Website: apple
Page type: payment
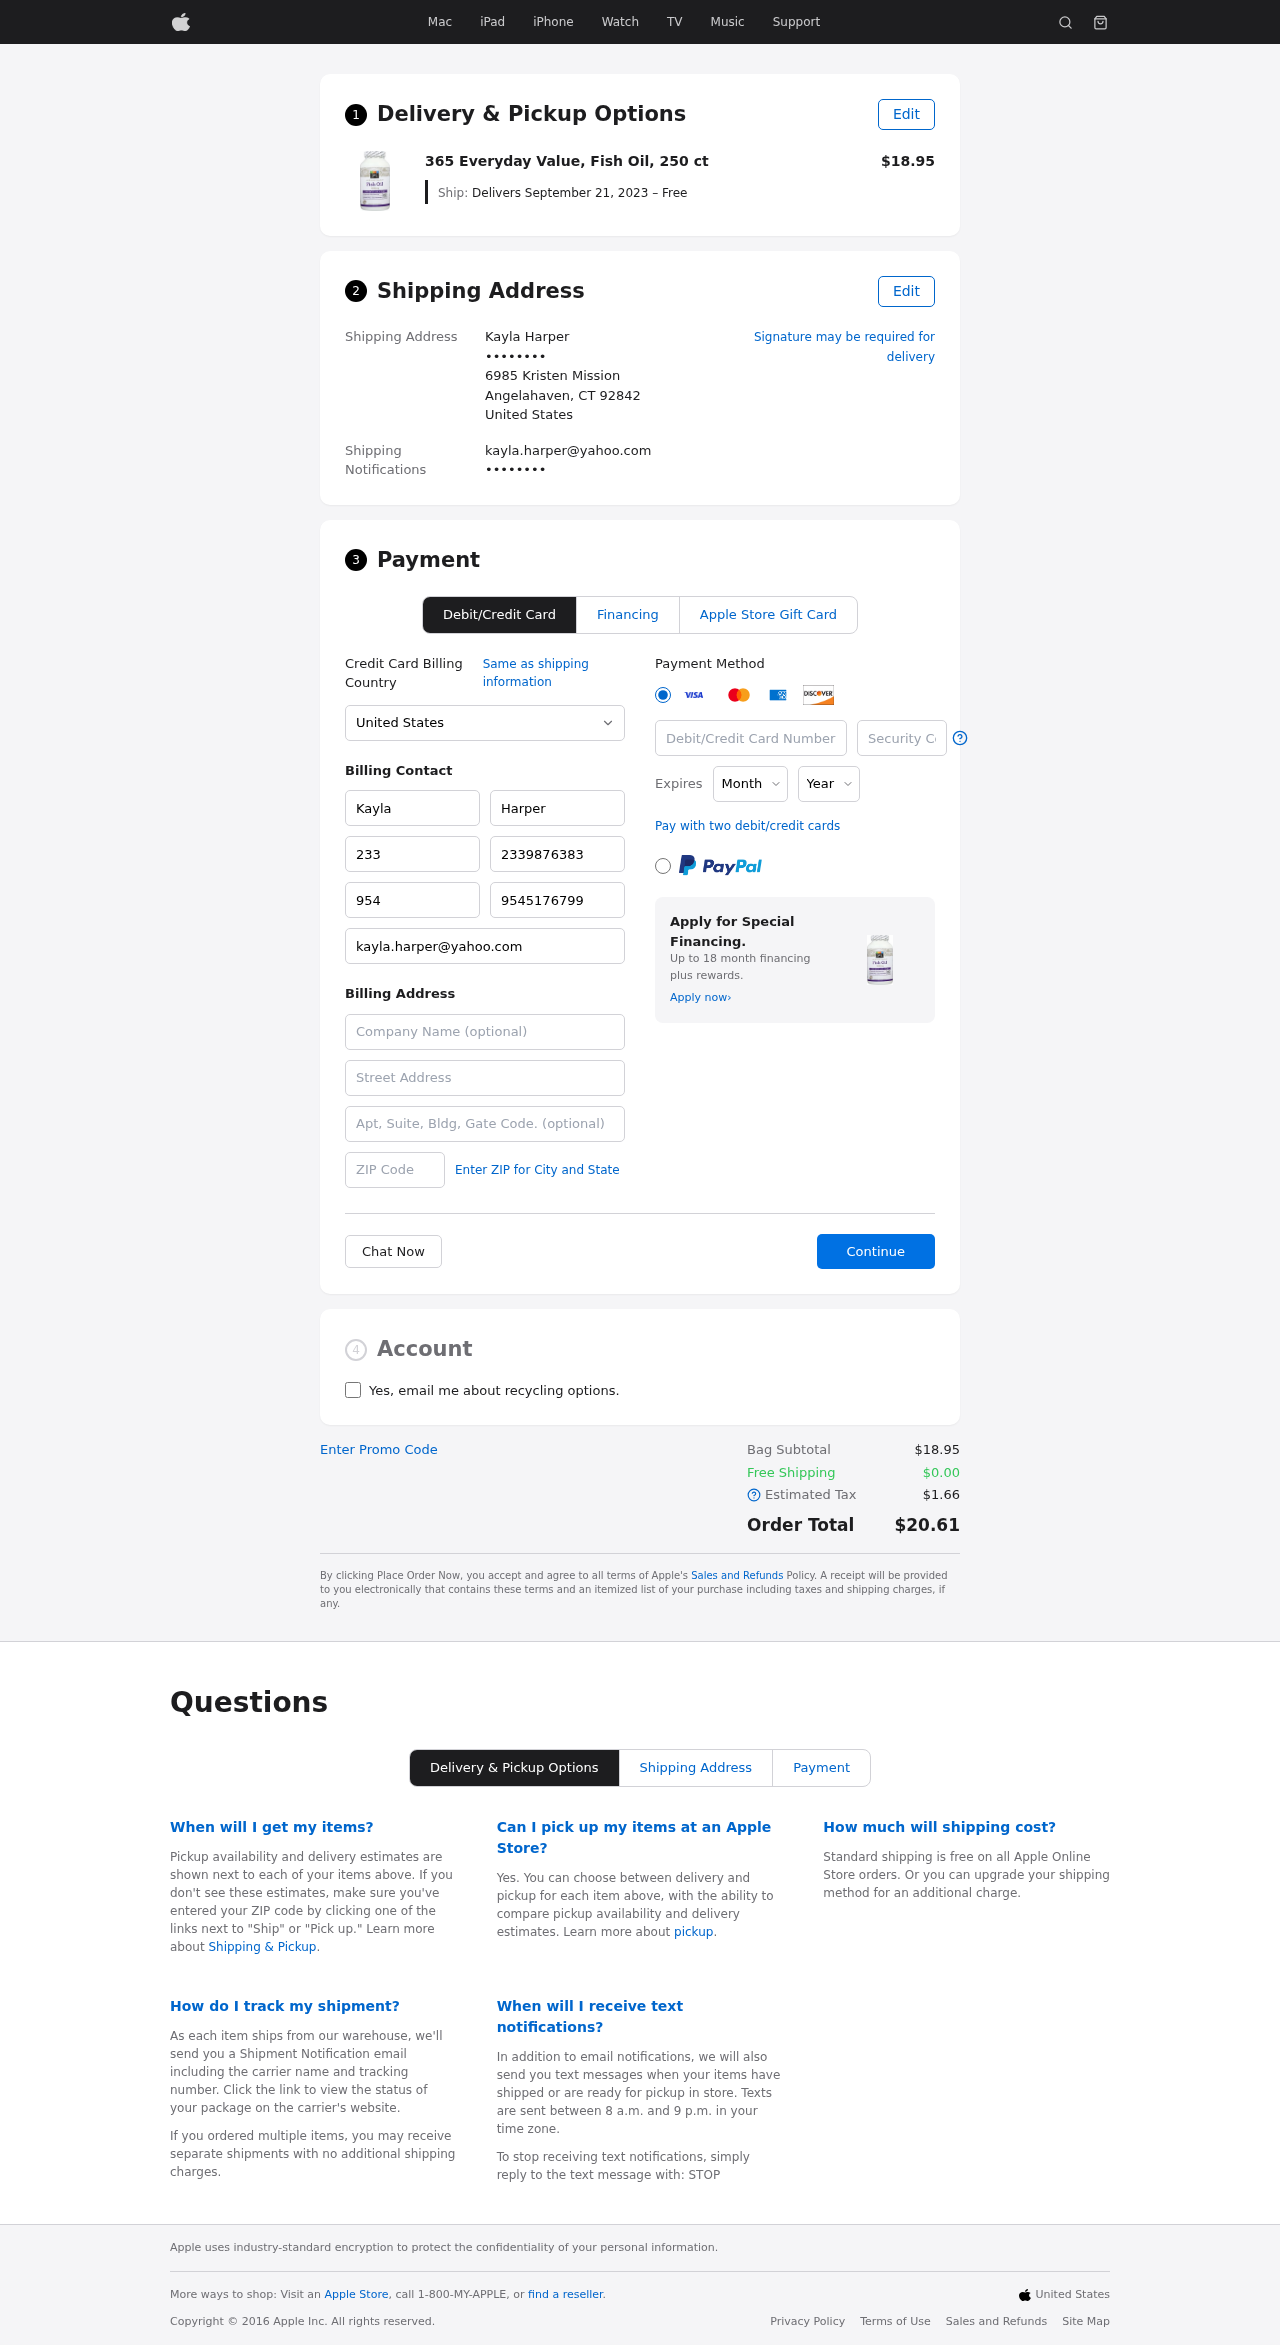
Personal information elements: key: PII_CARD_CVV
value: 960
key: PII_CARD_EXPIRY_MONTH
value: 06
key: PII_CARD_EXPIRY_YEAR
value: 29
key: PII_CARD_NUMBER
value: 6011 2750 5722 9744
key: PII_CITY_STATE_ZIP
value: Angelahaven, CT 92842
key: PII_COUNTRY
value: United States
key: PII_EMAIL
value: kayla.harper@yahoo.com
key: PII_EMAIL2
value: kayla.harper@yahoo.com
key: PII_FIRSTNAME
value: Kayla
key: PII_FULLNAME
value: Kayla Harper
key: PII_LASTNAME
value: Harper
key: PII_PHONE3
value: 2339876383
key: PII_PHONE_ALT
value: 9545176799
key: PII_PHONE_ALT_AREA
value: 954
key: PII_PHONE_AREA
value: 233
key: PII_SECURITY_CODE
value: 93QX
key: PII_STREET
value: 6985 Kristen Mission
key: PII_PHONE
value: ••••••••
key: PII_PHONE2
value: ••••••••
Product elements: key: PRODUCT1_NAME
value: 365 Everyday Value, Fish Oil, 250 ct
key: PRODUCT1_PRICE
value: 18.95
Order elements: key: ORDER_DELIVERY_DATE
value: Delivers September 21, 2023 – Free
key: ORDER_SUBTOTAL
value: $18.95
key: ORDER_SHIPPING_COST
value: $0.00
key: ORDER_TAX
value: $1.66
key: ORDER_TOTAL
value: $20.61